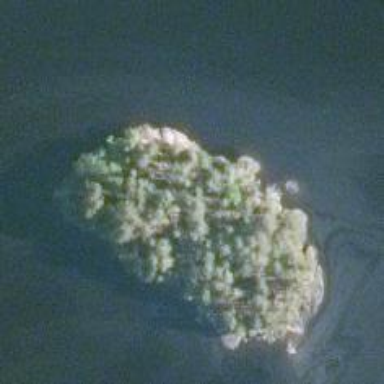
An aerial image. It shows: Islet covered with woodland.